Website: lowes
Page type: billing-address
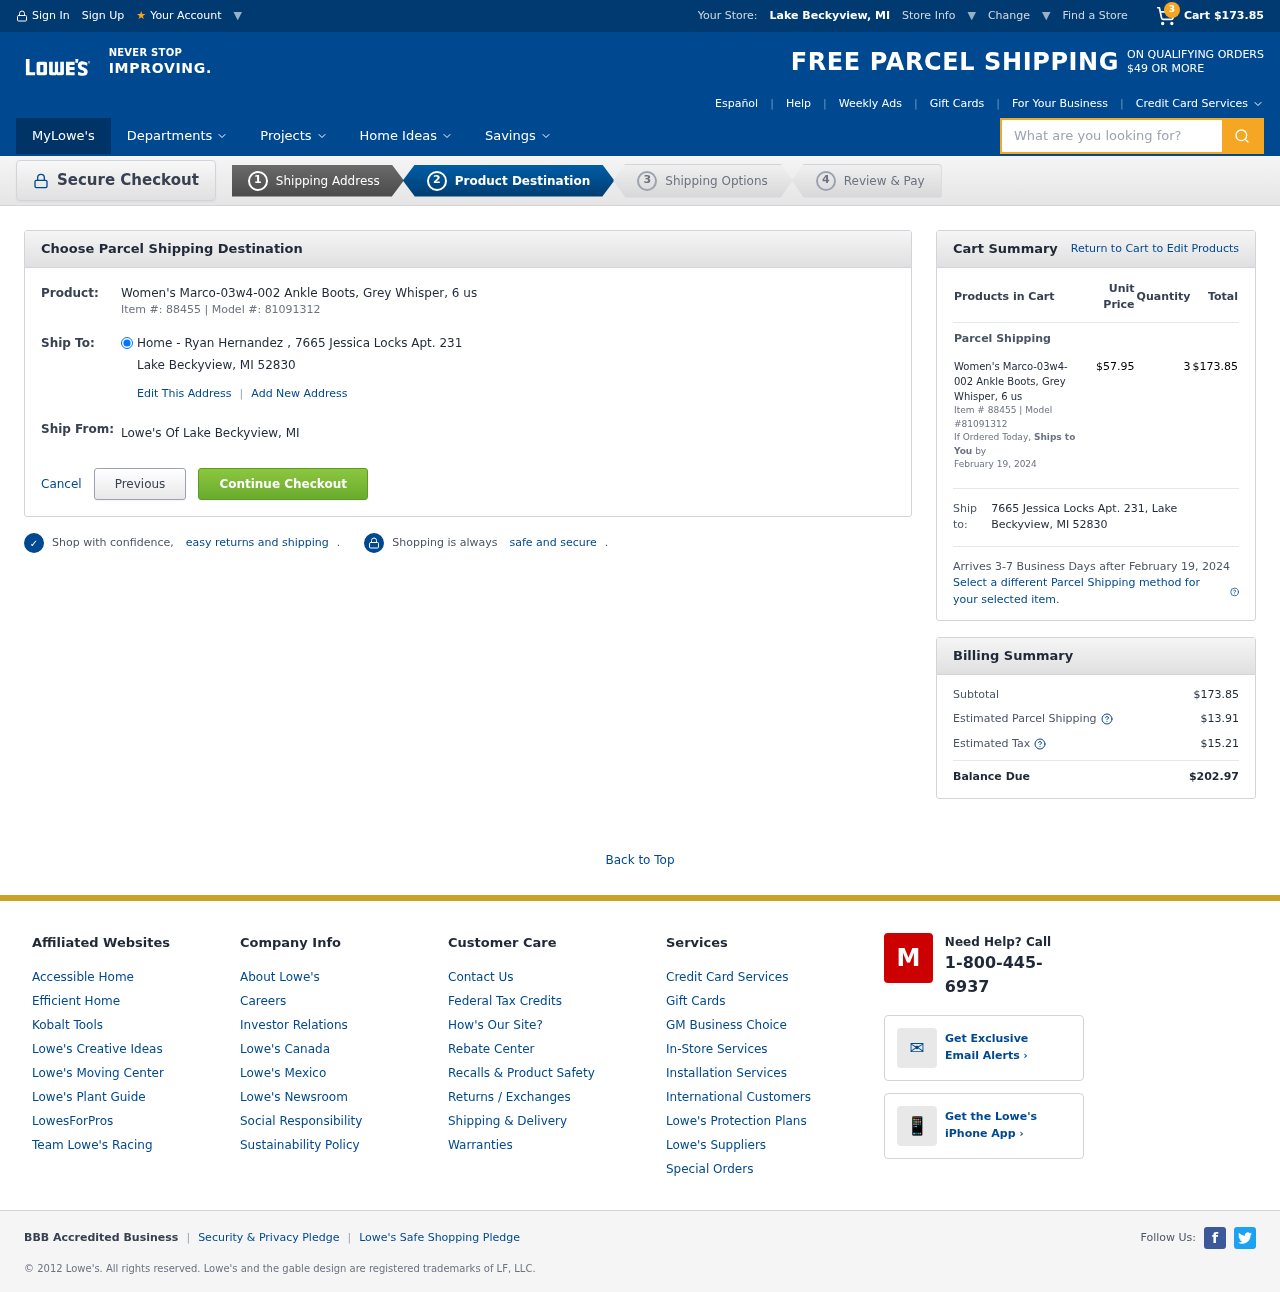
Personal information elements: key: PII_ADDRESS
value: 7665 Jessica Locks Apt. 231, Lake Beckyview, MI 52830
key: PII_CITY_STATE
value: Lake Beckyview, MI
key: PII_CITY_STATE_ZIP
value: Lake Beckyview, MI 52830
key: PII_FULLNAME
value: Ryan Hernandez
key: PII_STREET
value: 7665 Jessica Locks Apt. 231
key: PII_CITY_STATE2
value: Lake Beckyview, MI
Product elements: key: PRODUCT1_NAME
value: Women's Marco-03w4-002 Ankle Boots, Grey Whisper, 6 us
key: PRODUCT1_PRICE
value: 57.95
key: PRODUCT1_QUANTITY
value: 3
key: PRODUCT1_ITEM_NUMBER
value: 88455
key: PRODUCT1_MODEL_NUMBER
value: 81091312
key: PRODUCT1_NAME2
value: Women's Marco-03w4-002 Ankle Boots, Grey Whisper, 6 us
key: PRODUCT1_ITEM_NUMBER2
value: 88455
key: PRODUCT1_MODEL_NUMBER2
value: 81091312
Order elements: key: ORDER_NUM_ITEMS
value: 3
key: ORDER_SUBTOTAL
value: $173.85
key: ORDER_SHIPPING_DATE
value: February 19, 2024
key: ORDER_SHIPPING_DATE2
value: February 19, 2024
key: ORDER_SUBTOTAL2
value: $173.85
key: ORDER_SHIPPING_COST
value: $13.91
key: ORDER_TAX
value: $15.21
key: ORDER_TOTAL
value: $202.97
Search elements: key: HEADER_SEARCH
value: What are you looking for?